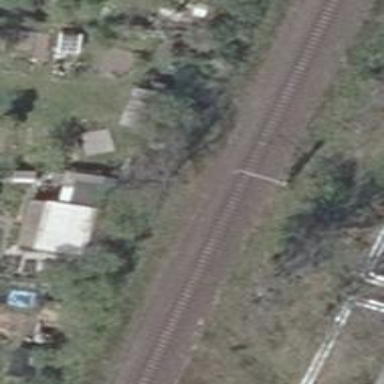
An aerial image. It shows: Railway milestone with catenary mast.